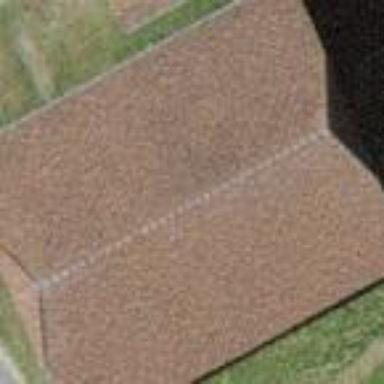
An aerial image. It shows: Barn.